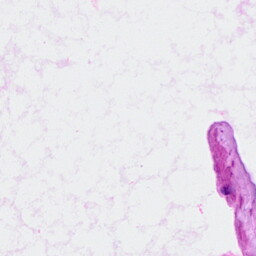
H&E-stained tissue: Ovarian